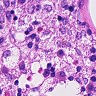
Metastatic tissue present: no